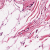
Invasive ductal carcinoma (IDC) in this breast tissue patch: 0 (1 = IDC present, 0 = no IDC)